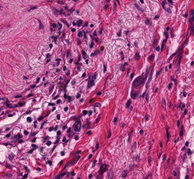
Tumor epithelial tissue: no
Tumor-associated stroma tissue: yes
Normal tissue: no